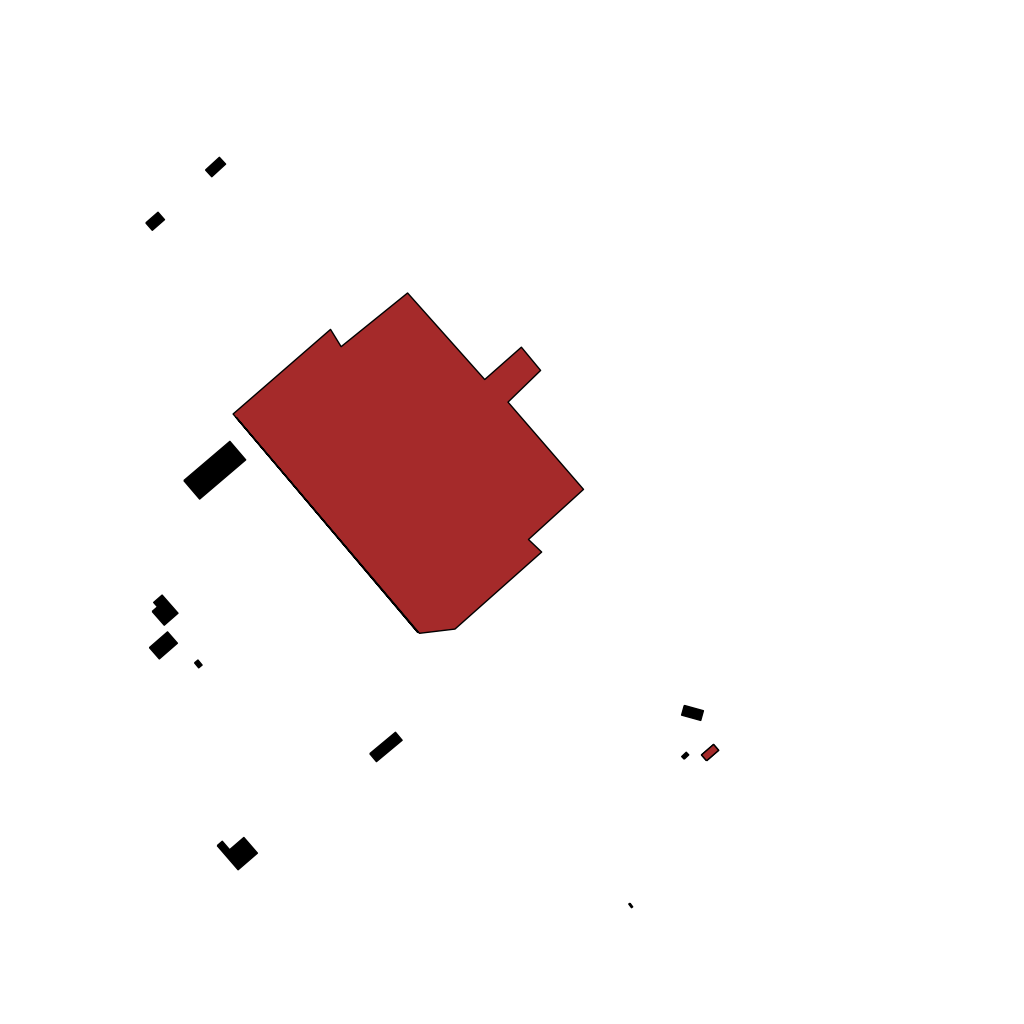
Tags: overhead vector_map, industrial, recreation, special, individual_rise, low_rise, density_1, Building, Facility, 1.0 km²